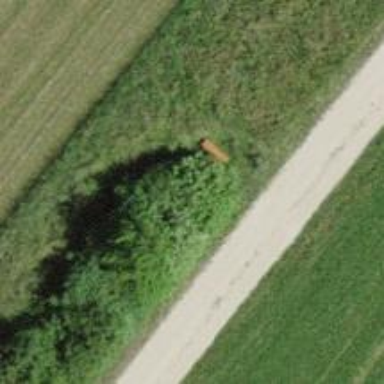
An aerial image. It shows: Hedge barrier.